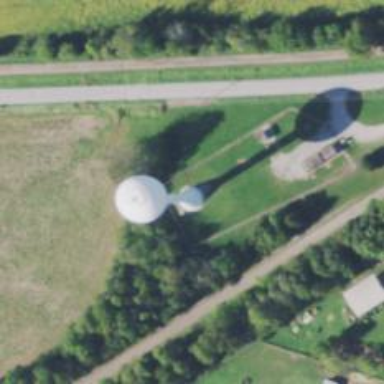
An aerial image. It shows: Water tower that is man-made.